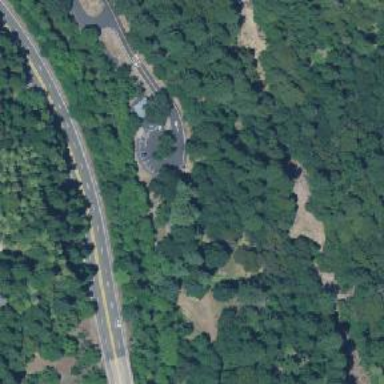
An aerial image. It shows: Rest area along the road.